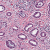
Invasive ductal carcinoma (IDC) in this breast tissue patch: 1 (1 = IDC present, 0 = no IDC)